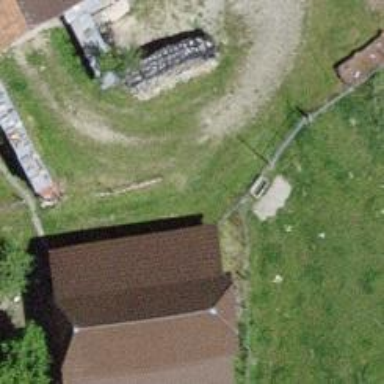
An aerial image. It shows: Barn.